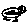
Label: cat